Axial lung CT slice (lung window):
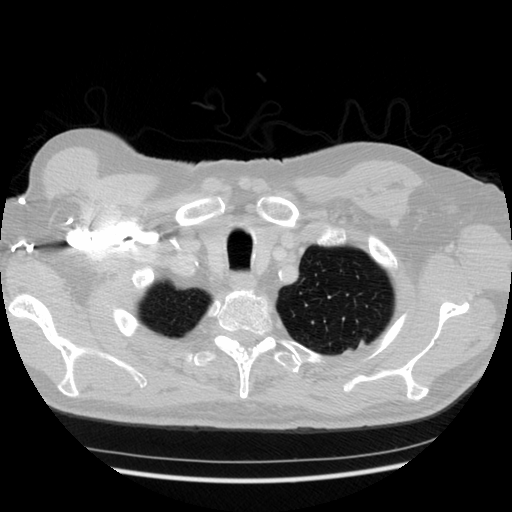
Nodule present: no